Question: I built a custom jQuery UI Theme using ThemeRoller based of the UI Lightness theme. My jqGrid now looks like this

From my investigation, the header is using the css classes 'ui-state-default ui-th-column ui-th-ltr' and is using the background image: 'images/ui-bg_glass_100_f6f6f6_1x400.png' from 'jquery-ui-1.10.0.custom.css'.
What setting do I have change in the <URL> to change the Header color?
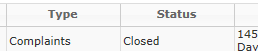
Answer: With the current jQuery.UI: 1.10.2 and the current jqGrid: 4.4.4, I was able to change the header by setting the Clickable: default state of the <URL>